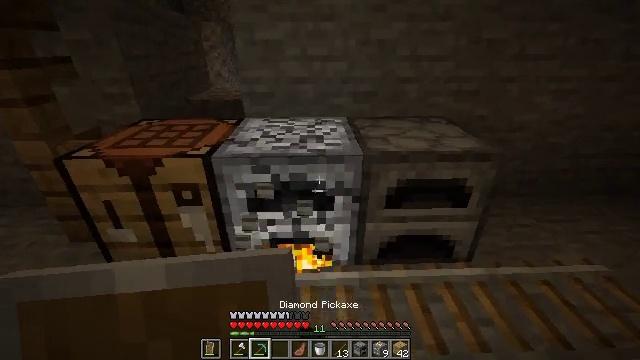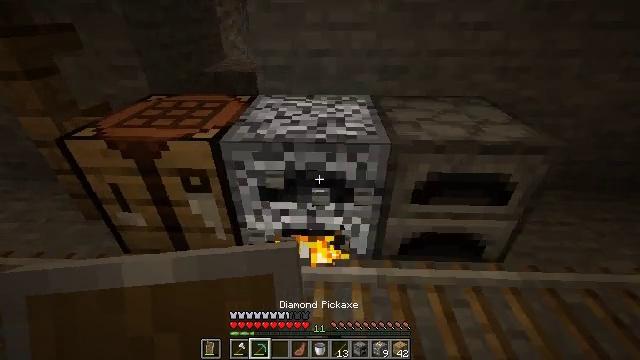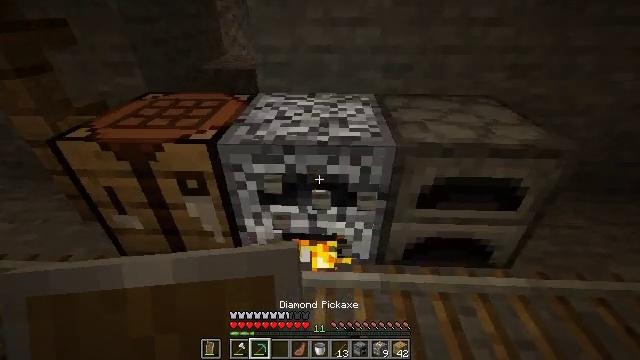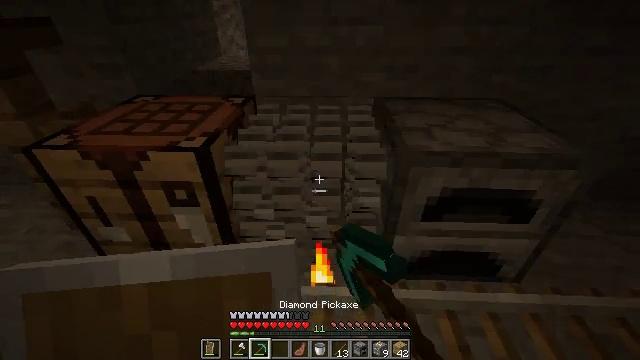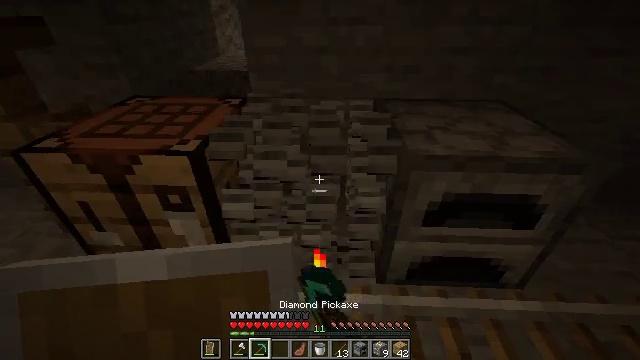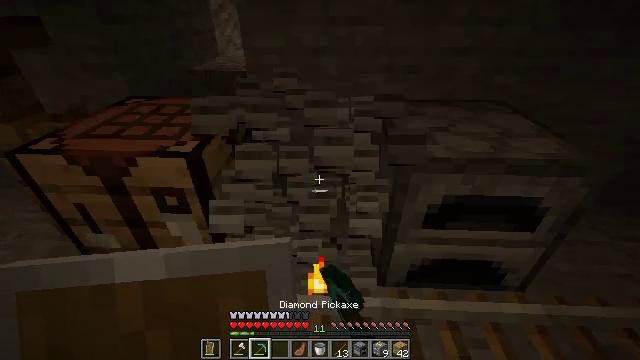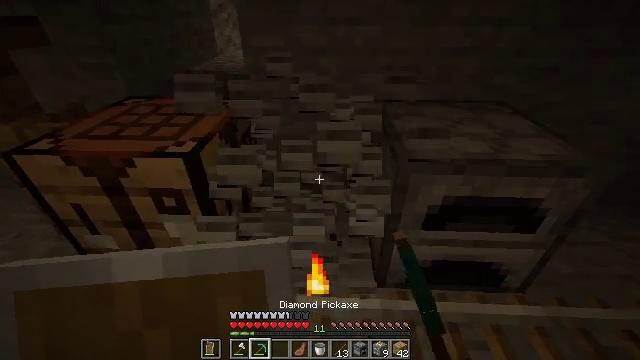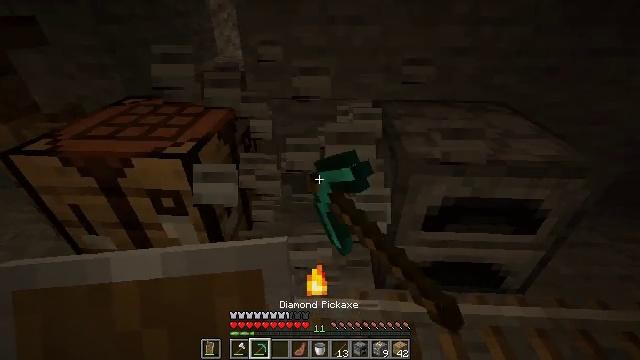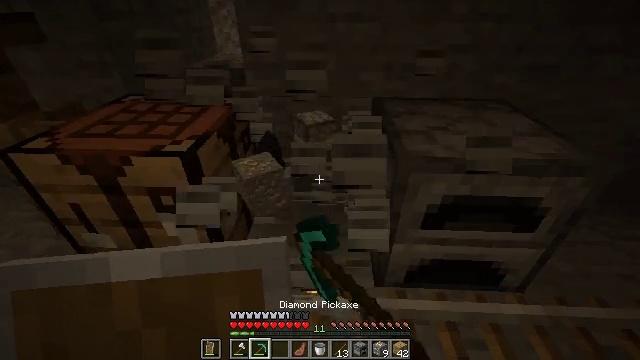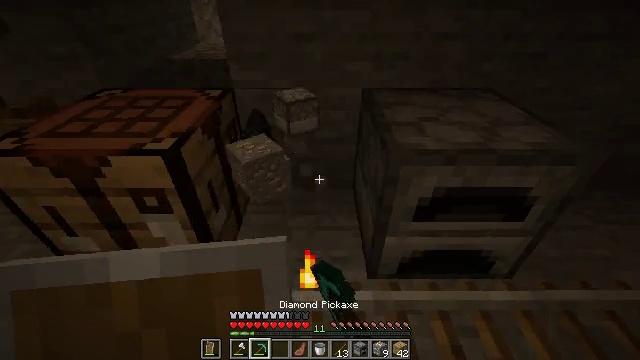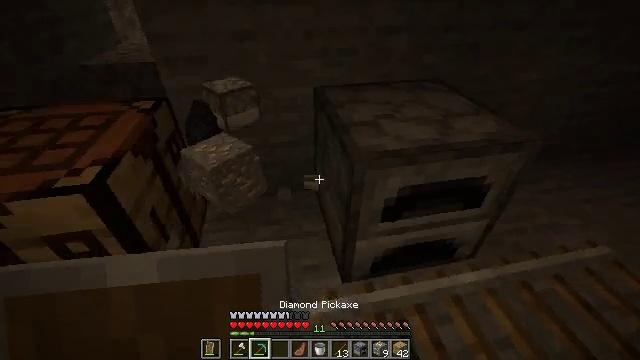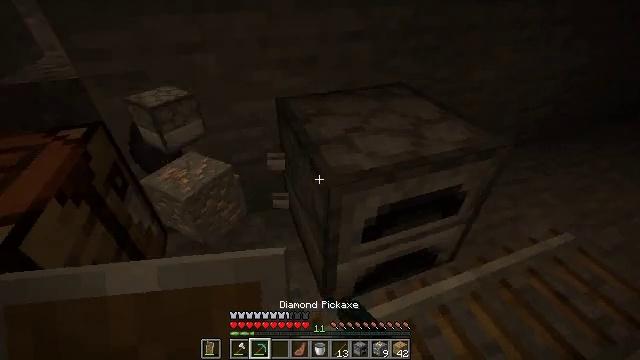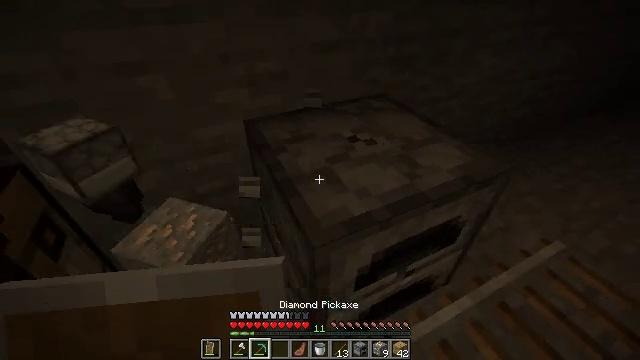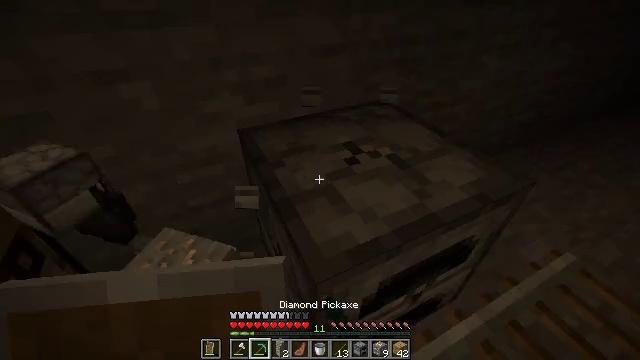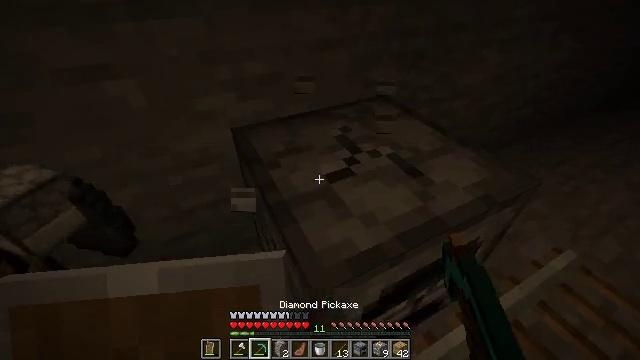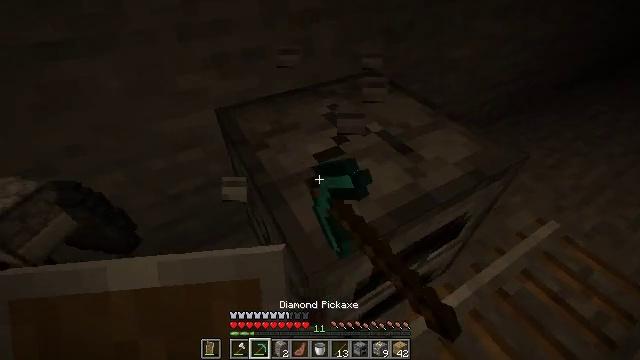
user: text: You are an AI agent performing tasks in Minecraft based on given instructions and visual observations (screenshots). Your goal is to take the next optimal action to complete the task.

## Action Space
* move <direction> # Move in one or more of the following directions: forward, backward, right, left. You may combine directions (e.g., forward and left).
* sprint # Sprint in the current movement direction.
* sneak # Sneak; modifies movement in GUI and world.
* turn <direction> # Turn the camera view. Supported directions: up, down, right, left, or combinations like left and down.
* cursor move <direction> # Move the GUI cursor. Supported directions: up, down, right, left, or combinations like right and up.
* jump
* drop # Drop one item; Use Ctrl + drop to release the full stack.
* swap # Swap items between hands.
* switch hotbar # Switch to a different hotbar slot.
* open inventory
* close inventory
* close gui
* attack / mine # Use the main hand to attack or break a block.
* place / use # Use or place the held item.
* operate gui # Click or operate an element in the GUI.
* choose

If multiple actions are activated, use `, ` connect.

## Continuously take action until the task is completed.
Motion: motion action
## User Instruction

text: Mine the furnace to collect it.
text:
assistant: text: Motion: move forward, turn left and down, attack / mine
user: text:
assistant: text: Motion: attack / mine
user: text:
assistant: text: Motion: attack / mine
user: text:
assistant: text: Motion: attack / mine
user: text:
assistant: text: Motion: attack / mine
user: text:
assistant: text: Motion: attack / mine
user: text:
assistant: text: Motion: attack / mine
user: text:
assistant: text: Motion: attack / mine
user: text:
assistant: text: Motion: move forward, turn right and down, attack / mine
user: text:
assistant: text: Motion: move forward, turn right and down, attack / mine
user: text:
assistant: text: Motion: move forward, turn right, attack / mine
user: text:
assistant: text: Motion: move forward, turn right, attack / mine
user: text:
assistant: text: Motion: attack / mine
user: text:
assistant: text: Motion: turn down, attack / mine
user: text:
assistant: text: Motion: turn right and down, attack / mine
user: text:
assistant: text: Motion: turn right and down, attack / mine
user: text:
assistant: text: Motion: attack / mine
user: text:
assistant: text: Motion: attack / mine
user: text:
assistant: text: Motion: attack / mine
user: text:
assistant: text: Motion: attack / mine
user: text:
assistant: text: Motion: attack / mine
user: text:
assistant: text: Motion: attack / mine
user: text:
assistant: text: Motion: attack / mine
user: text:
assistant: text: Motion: attack / mine
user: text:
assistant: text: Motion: attack / mine
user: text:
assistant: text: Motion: attack / mine
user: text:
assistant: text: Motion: attack / mine
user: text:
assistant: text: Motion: attack / mine
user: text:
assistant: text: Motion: attack / mine